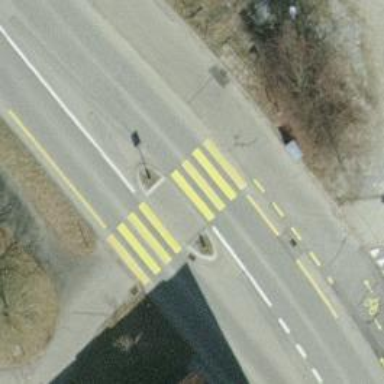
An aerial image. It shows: Uncontrolled zebra crossing with central island.